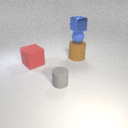
large brown rubber cylinder to the right of small gray rubber cylinder